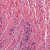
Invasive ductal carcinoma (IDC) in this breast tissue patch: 1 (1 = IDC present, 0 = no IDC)